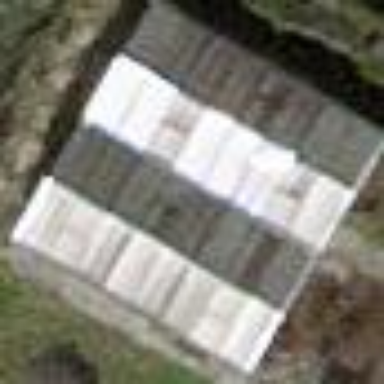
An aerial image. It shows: Shed building.